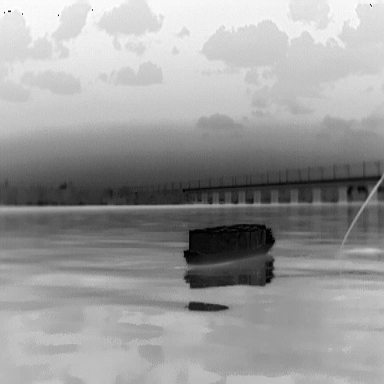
There is a fishing_boat in the infrared image.